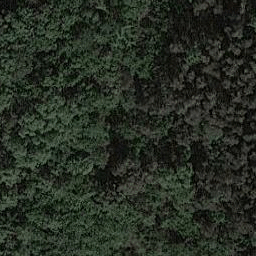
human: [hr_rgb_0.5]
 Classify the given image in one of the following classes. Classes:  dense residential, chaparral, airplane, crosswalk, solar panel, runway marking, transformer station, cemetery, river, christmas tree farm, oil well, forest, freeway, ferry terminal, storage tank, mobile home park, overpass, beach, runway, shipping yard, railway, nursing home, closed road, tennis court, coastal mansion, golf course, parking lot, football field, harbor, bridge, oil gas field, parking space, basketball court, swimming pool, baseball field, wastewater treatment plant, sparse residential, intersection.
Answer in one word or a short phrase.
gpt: forest